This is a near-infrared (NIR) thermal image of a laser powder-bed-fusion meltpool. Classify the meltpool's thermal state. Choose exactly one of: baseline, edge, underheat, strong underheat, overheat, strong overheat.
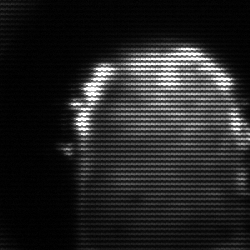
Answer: baseline